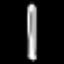
Label: pencil